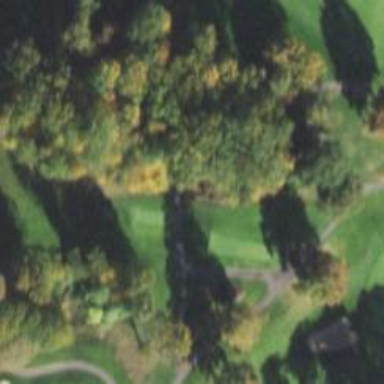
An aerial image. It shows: Golf cartpath that is also road path.